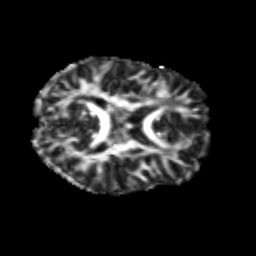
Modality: FA
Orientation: axial
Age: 25
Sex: female
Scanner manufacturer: siemens
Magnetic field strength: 3 T
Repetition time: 3.5 s
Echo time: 0.113 s